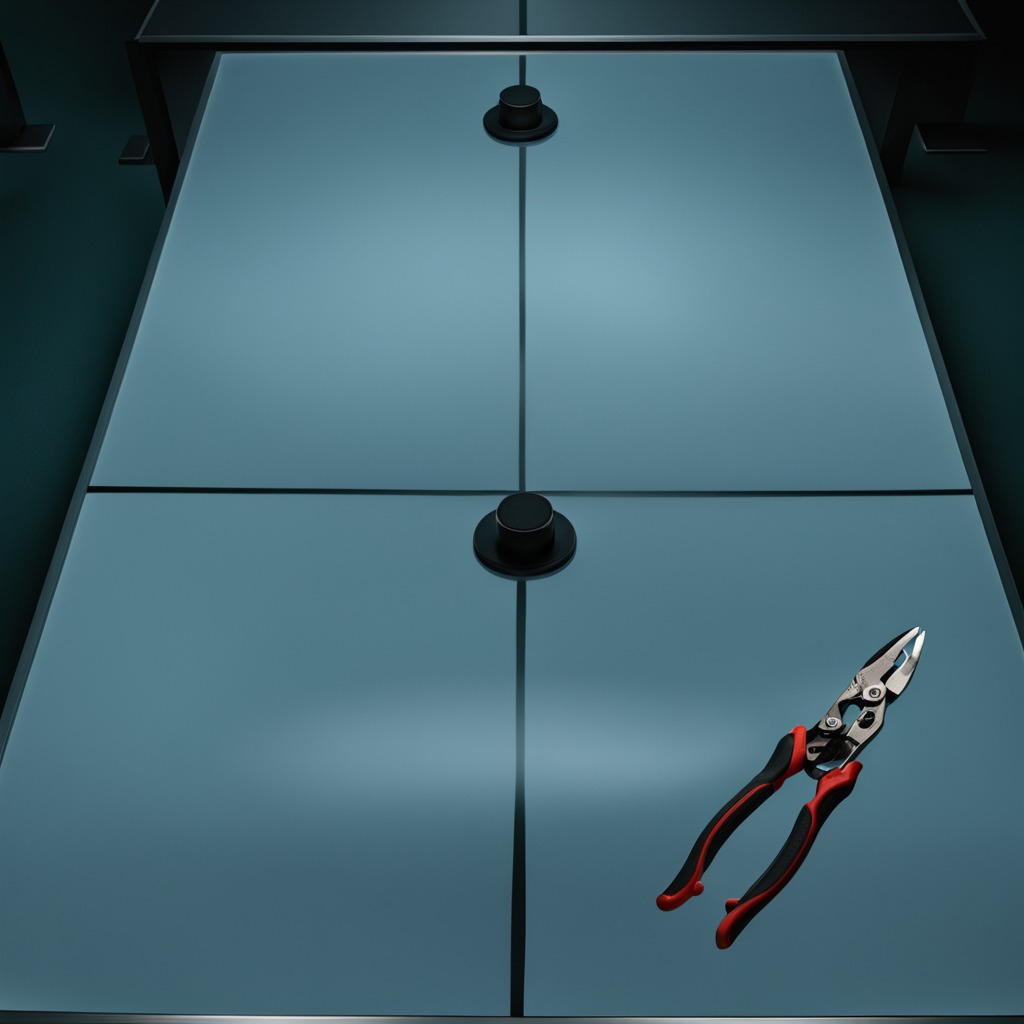
A plier is lying on the table.